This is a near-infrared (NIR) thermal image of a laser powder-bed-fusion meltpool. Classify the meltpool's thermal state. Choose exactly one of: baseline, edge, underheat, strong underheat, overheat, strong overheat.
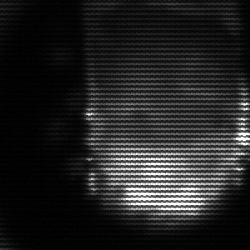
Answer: baseline